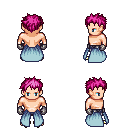
a pixel art fantasy rpg character, male body template, human, light skin, overskirt, metal pants, pink bedhead hairstyle, metal gloves, gold boots, four views (front, back, left, right), 2x2 character sprite sheet, small pixel art, hard edges, no anti-aliasing